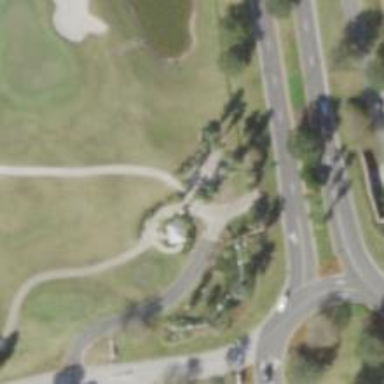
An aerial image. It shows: Path for golf carts.